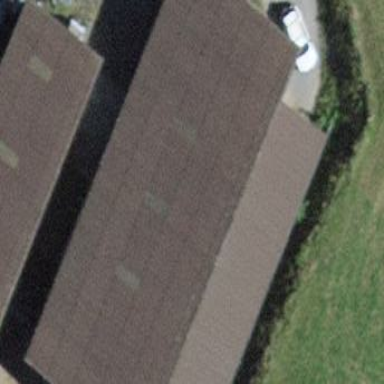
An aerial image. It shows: Barn.